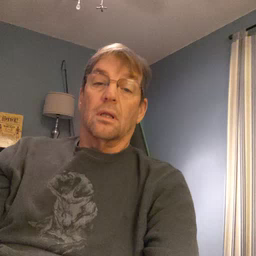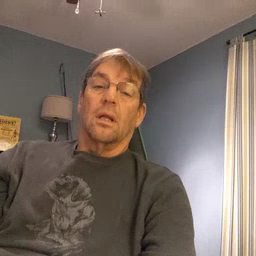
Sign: hello